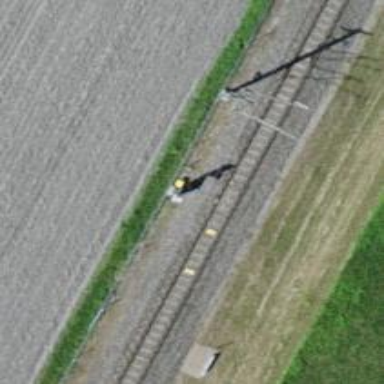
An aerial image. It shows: Railway signal.